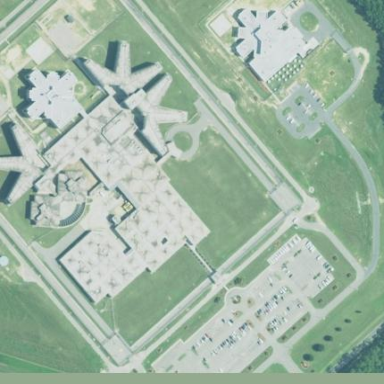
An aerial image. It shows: Prison.